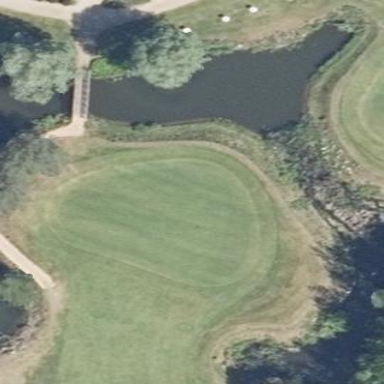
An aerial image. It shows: Golf green.